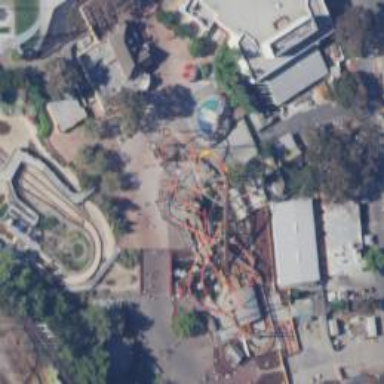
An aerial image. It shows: Thrilling roller coaster attraction.